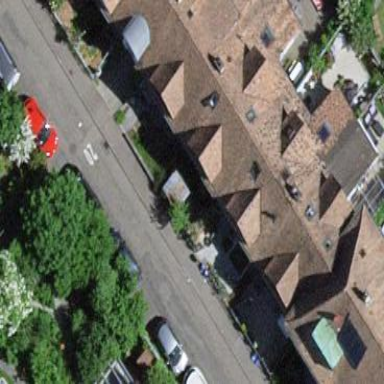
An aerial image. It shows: Terrace building.